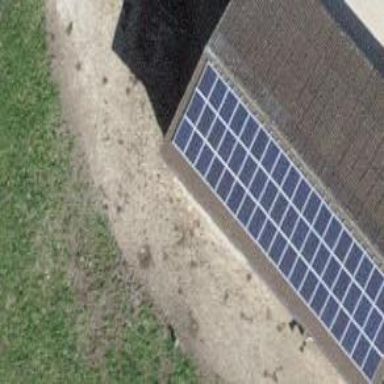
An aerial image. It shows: Solar power generator.